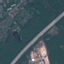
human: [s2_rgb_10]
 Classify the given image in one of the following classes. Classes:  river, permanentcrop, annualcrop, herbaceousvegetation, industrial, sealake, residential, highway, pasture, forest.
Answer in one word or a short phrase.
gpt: Highway